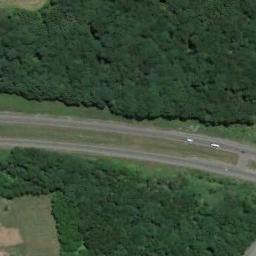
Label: freeway